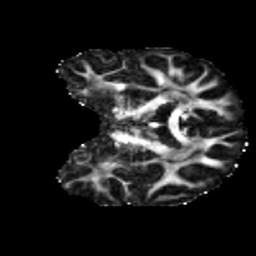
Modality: FA
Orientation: coronal
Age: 25
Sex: male
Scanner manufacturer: siemens
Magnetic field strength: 3 T
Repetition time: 3.5 s
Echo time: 0.086 s